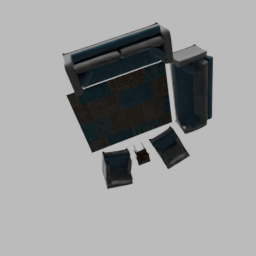
Label: furniture